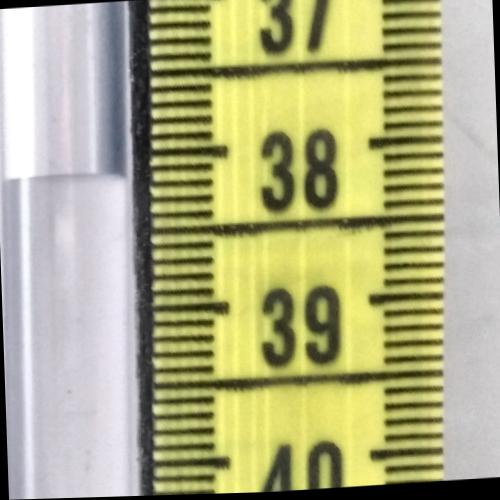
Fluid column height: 38.1 cm